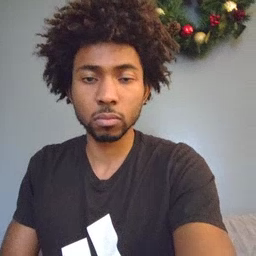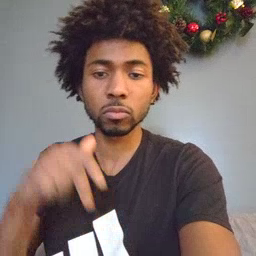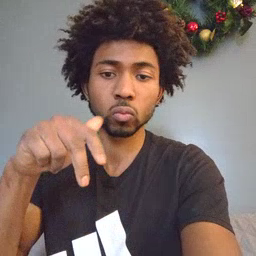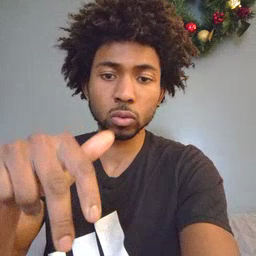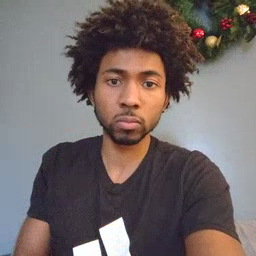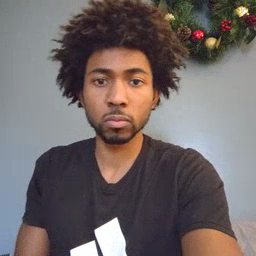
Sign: ride